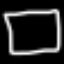
Label: square